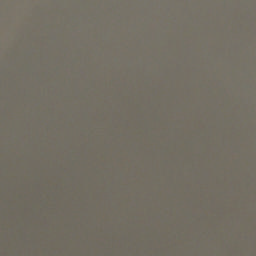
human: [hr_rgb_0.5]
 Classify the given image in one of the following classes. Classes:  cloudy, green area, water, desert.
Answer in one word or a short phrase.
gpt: cloudy